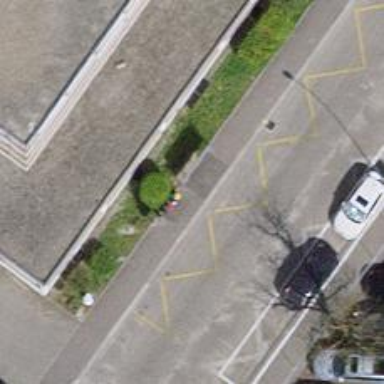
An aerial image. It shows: Bus stop with platform for public transport.